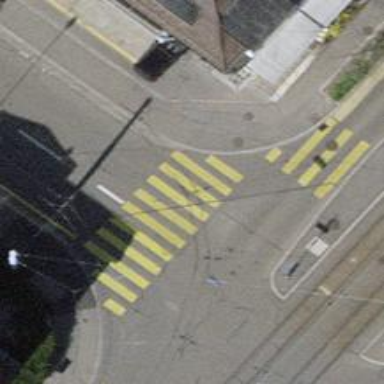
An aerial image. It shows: Uncontrolled zebra crossing with zebra markings.